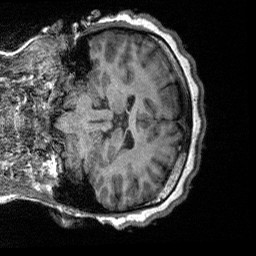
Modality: T1w
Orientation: coronal
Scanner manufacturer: siemens
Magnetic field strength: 3 T
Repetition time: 2.3 s
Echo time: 0.00226 s